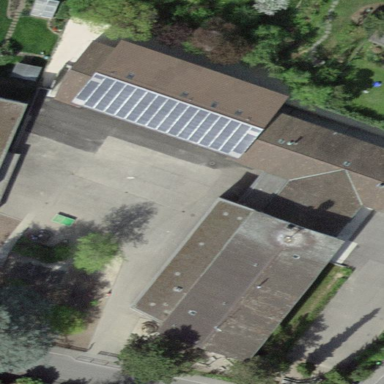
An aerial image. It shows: School.